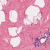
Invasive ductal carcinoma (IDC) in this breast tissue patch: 0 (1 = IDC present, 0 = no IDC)